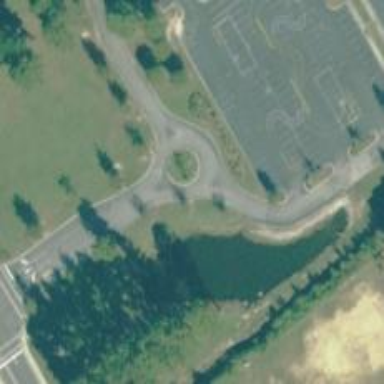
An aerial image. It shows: Asphalt service road leading to roundabout.